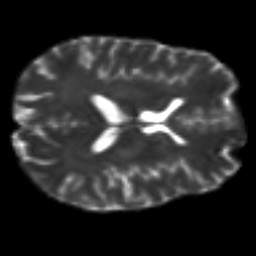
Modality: T2w
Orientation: axial
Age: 33
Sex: male
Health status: ill
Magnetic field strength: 3 T
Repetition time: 8.4 s
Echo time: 0.0926 s